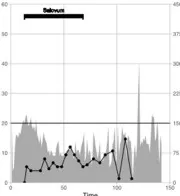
Patient monitoring data are displayed as ICP (gray-filled line), gastroparesis (black line), and interventions: Salovum (black bar), Pentothal (gray bar). Critical ICP threshold according to the TBI algorithm (20 mm Hg) and threshold for gastroparesis are shown by horizontal black line. Patient 1.
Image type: pathology (fish)